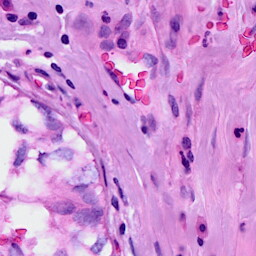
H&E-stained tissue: Breast